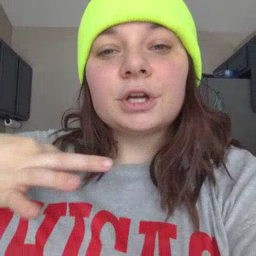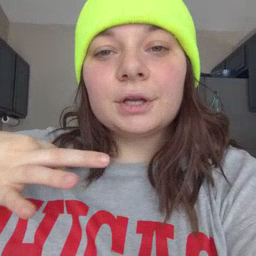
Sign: shirt